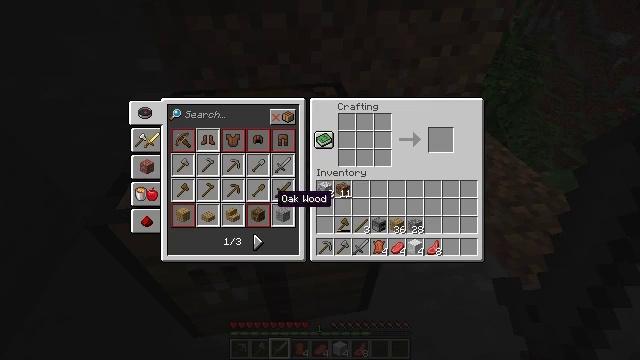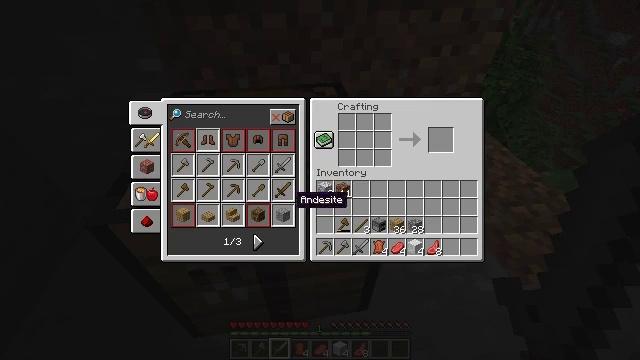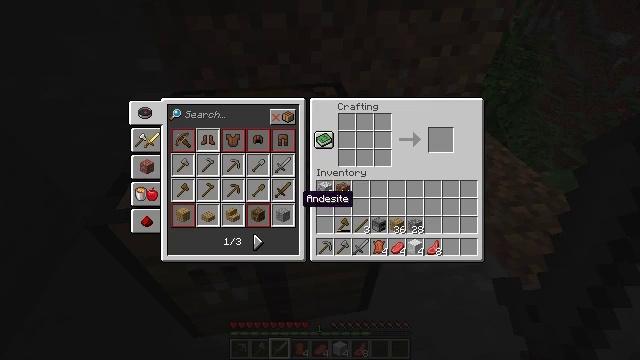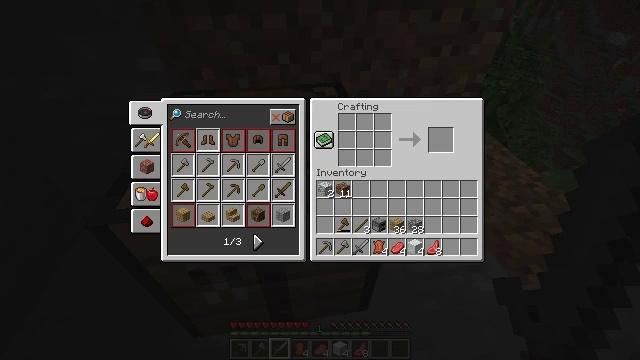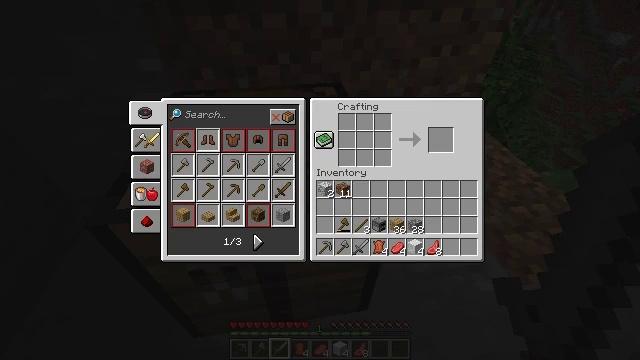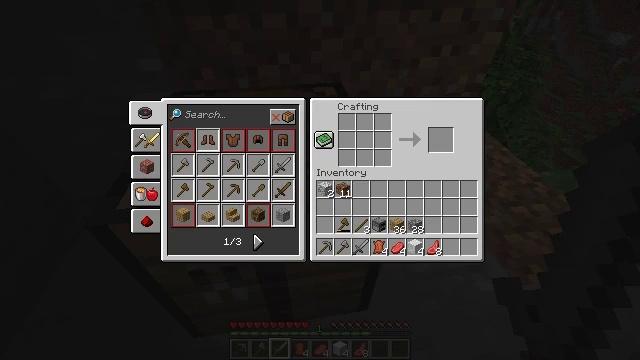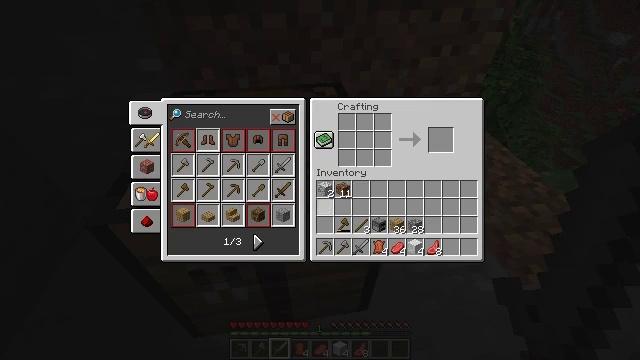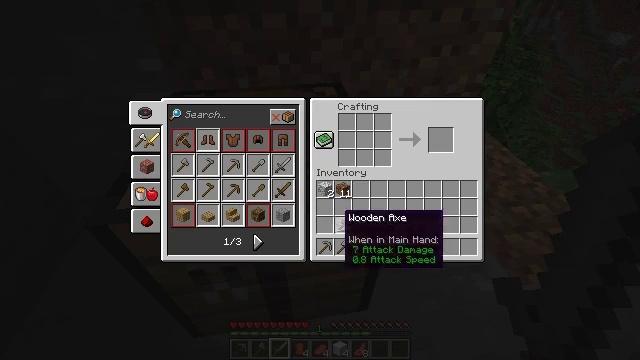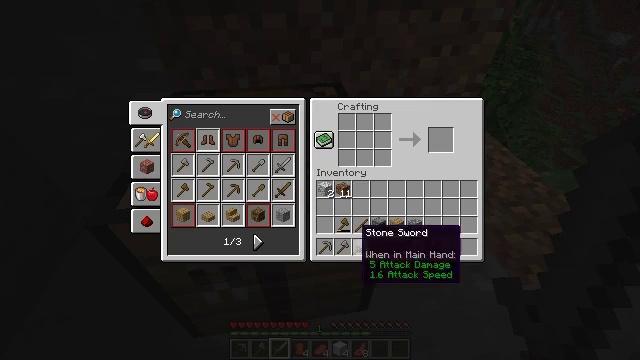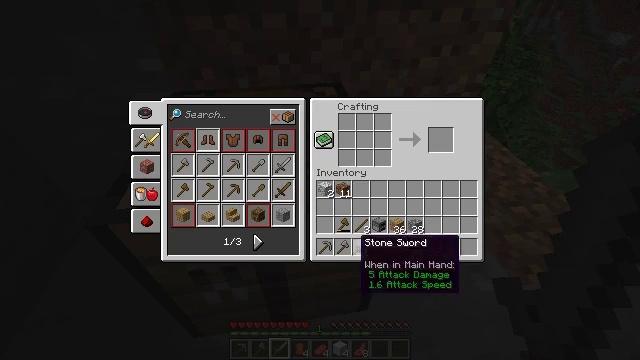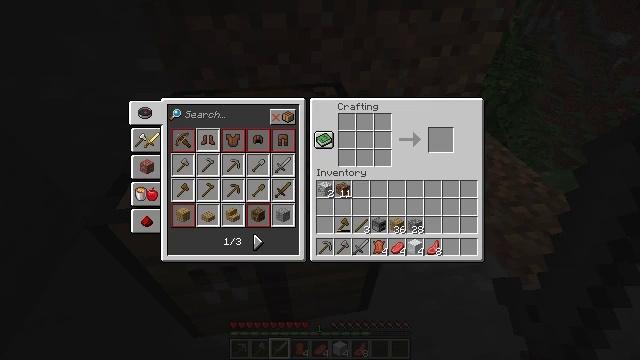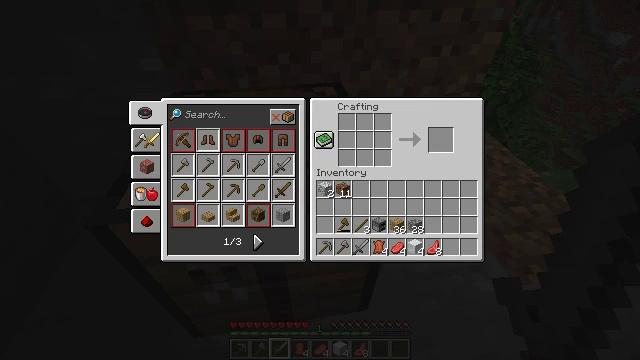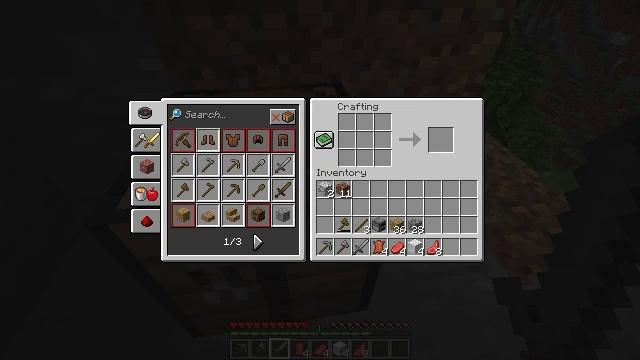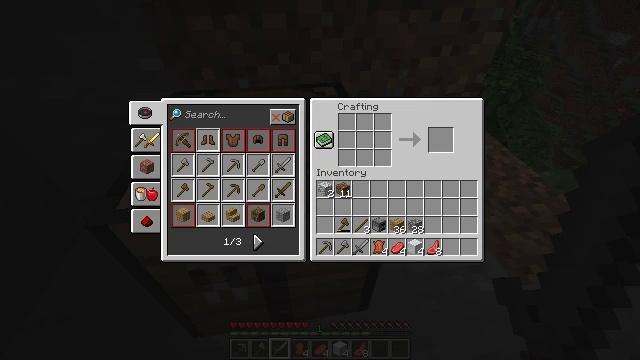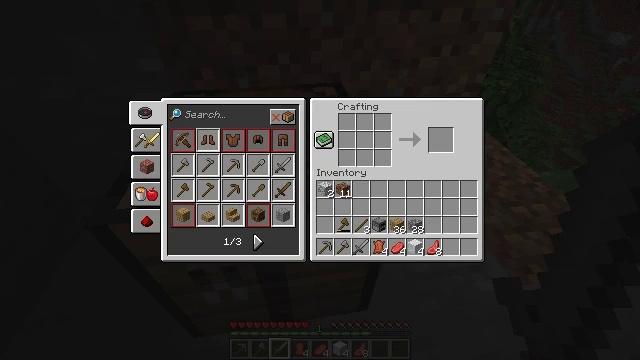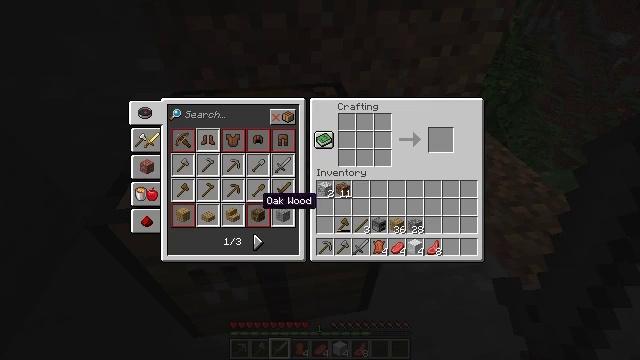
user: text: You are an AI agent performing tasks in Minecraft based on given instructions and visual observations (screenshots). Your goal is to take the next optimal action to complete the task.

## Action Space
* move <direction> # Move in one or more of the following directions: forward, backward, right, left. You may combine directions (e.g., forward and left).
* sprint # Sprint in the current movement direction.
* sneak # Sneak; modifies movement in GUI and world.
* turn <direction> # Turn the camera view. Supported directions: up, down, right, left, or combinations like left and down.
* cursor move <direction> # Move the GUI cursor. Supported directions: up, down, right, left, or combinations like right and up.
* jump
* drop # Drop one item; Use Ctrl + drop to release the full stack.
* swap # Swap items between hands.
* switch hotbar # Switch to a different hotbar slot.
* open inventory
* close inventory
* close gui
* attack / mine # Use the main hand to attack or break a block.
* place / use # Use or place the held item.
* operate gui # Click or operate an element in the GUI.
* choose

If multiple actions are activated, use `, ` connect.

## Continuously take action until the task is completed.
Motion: motion action
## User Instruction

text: Use leather in the crafting table to make leather boots.
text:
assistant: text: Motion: cursor move right
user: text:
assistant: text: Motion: no_op
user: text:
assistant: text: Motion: no_op
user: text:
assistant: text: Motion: no_op
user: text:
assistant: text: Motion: no_op
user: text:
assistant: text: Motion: cursor move right and down
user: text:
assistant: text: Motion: cursor move right and down
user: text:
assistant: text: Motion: cursor move right and down
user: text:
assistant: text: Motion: cursor move down
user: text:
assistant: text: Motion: cursor move left and down
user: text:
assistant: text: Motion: cursor move left and down
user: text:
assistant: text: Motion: cursor move left
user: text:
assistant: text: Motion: cursor move left and up
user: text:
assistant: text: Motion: cursor move left and up
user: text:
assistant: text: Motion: cursor move left and up
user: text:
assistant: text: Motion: cursor move left and up
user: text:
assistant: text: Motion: cursor move up
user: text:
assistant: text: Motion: no_op
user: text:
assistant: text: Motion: cursor move left
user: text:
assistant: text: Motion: cursor move left and down
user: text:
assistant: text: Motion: cursor move left and down
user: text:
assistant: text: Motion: cursor move left
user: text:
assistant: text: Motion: cursor move left
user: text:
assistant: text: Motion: cursor move left
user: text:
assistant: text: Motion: cursor move left
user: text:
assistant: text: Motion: no_op
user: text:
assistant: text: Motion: no_op
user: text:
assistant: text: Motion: no_op
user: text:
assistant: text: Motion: no_op
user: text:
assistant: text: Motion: operate gui